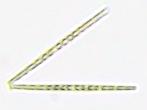
Label: Thalassionema